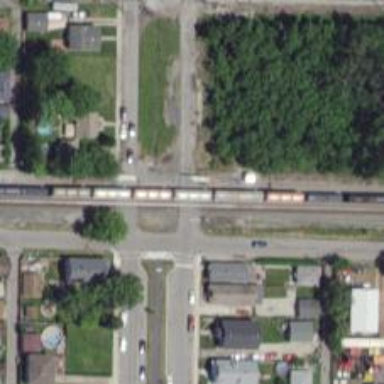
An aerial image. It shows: Level crossing along the railway.